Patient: sex F, age 43
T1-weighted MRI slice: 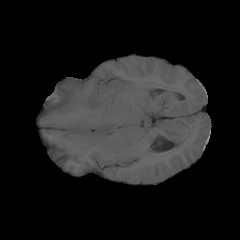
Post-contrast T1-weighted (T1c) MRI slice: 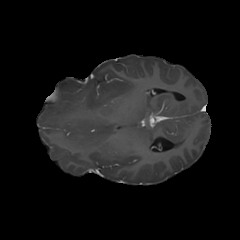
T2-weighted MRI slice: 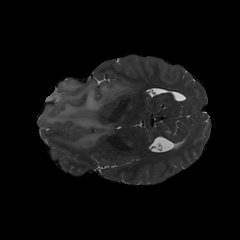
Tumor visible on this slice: yes
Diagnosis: Astrocytoma, IDH-mutant
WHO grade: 3